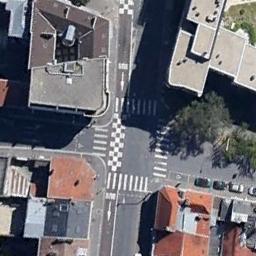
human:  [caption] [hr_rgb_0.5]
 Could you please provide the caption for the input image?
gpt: There are many different shapes of buildings beside the intersection .

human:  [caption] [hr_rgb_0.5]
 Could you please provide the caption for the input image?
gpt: An intersection with sparse traffic is between some dense buildings .

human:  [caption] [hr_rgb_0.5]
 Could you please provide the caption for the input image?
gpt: There is a green belt next to the intersection .

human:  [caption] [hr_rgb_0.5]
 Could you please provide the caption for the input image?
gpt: There are several moving vehicles on the road at the intersection, With many buildings and some trees around the intersection .

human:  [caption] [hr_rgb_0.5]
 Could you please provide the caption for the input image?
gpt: There are some buildings around the intersection .